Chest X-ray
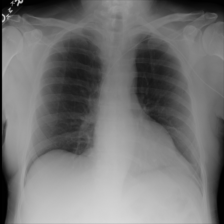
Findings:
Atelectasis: negative
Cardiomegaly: negative
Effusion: negative
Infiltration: negative
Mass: negative
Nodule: negative
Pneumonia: negative
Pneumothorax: negative
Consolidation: negative
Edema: negative
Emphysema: negative
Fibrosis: negative
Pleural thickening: negative
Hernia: negative